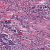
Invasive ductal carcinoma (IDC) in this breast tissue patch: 1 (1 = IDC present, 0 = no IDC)